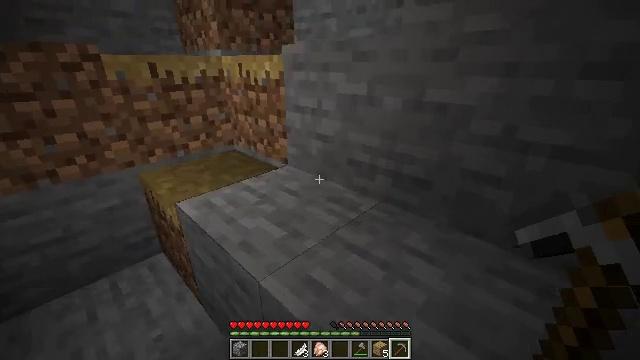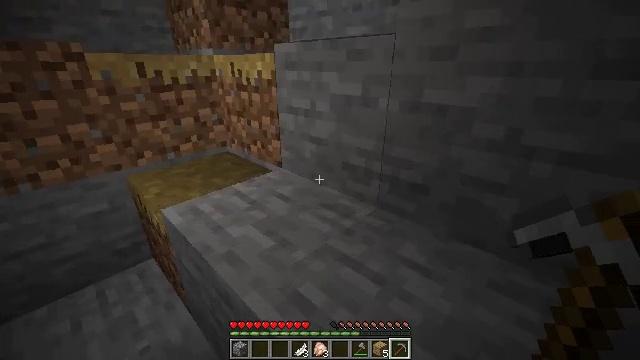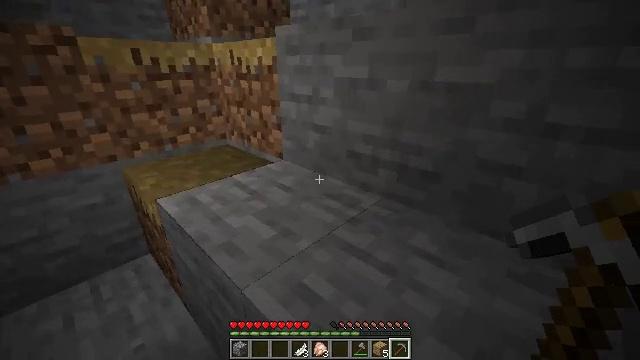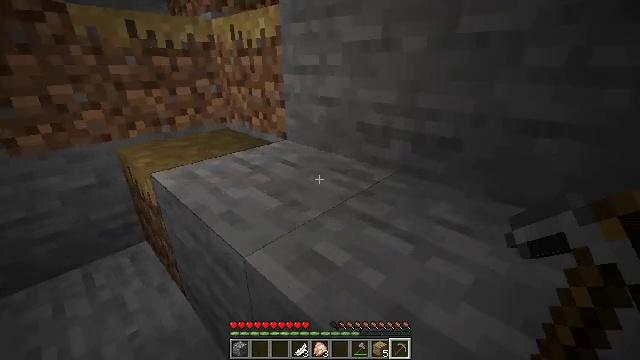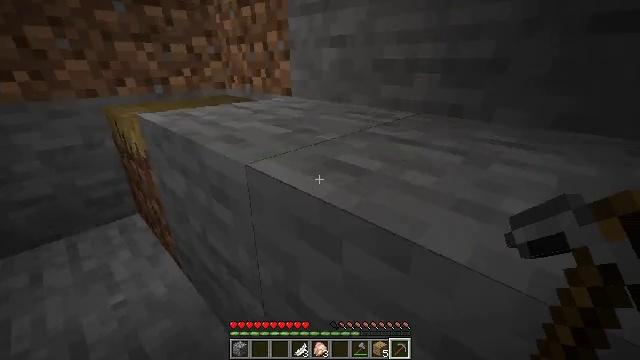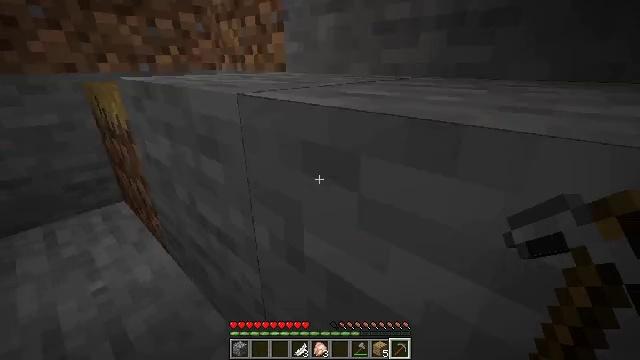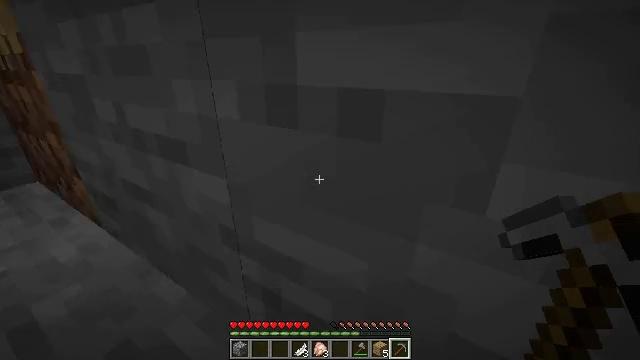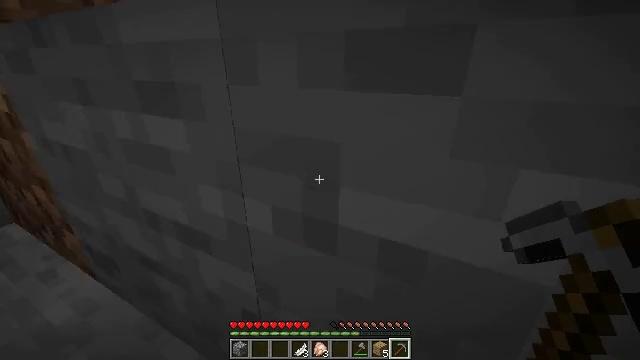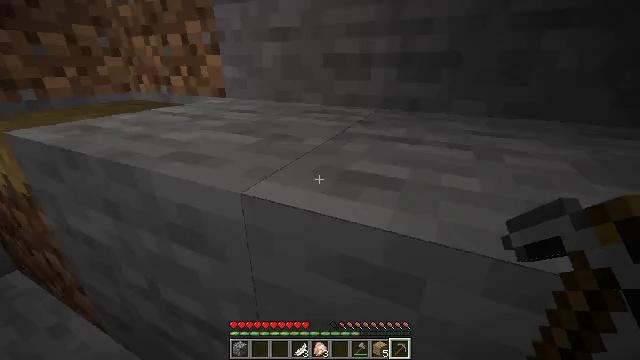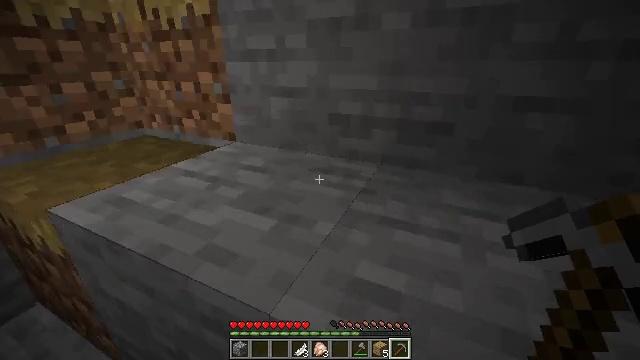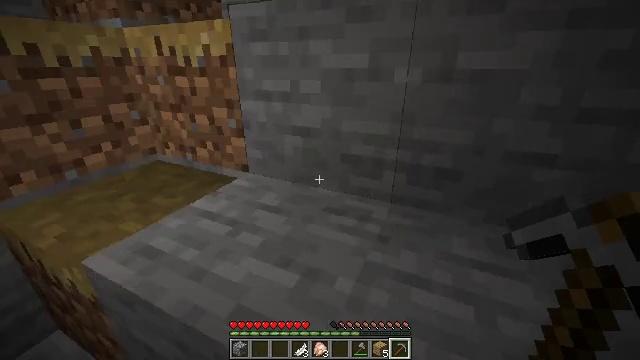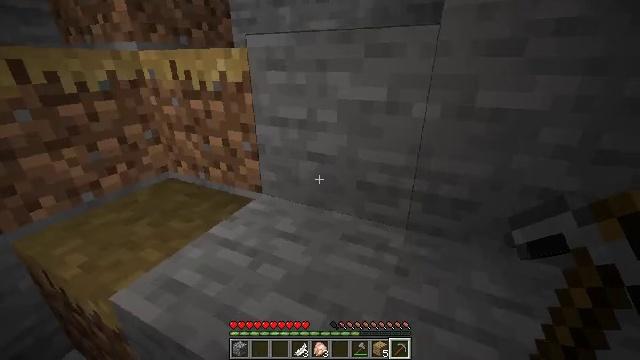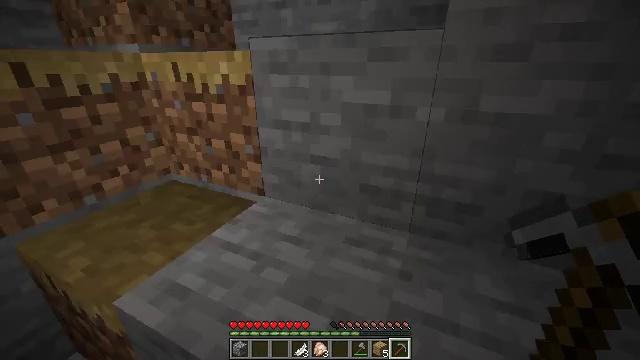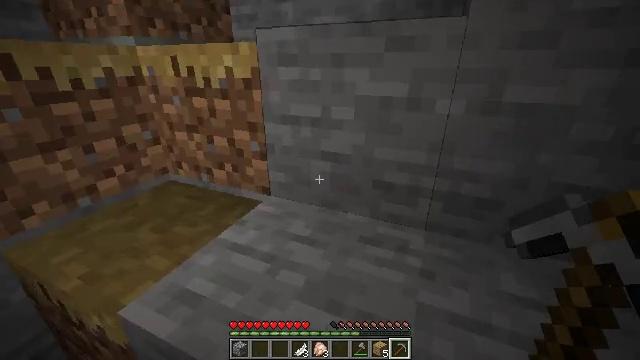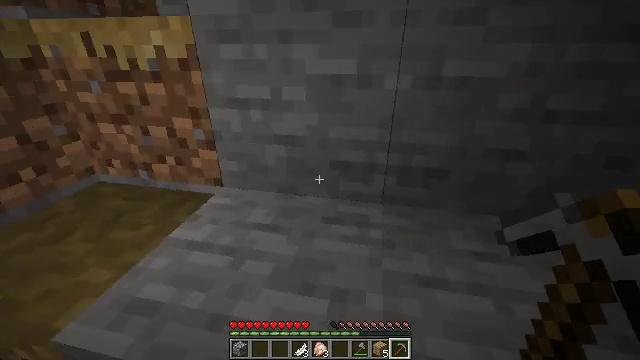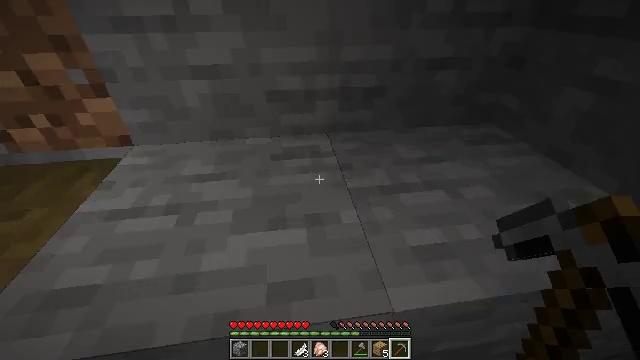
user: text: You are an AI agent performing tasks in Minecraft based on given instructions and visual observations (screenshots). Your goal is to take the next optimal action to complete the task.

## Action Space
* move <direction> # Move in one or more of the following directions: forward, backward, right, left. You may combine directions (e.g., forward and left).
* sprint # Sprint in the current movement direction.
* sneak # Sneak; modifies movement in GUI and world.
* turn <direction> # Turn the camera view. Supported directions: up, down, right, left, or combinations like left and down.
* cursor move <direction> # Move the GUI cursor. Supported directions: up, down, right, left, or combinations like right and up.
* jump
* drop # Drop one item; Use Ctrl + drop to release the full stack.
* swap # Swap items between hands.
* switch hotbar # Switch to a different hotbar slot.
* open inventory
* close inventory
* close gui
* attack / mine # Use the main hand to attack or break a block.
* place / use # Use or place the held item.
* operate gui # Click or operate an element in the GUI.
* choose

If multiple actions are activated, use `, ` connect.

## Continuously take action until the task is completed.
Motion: motion action
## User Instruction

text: Mine the stripped oak wood from a tree.
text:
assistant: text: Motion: move forward, jump
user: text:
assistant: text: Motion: move forward, jump
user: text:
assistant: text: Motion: move forward, jump
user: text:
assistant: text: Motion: move forward, jump
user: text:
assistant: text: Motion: move forward, turn right, jump
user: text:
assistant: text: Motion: move forward, turn right, jump
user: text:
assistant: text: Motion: move forward, turn right, jump
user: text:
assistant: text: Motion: move forward, turn right, jump
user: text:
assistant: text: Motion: move forward, jump
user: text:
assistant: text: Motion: move forward, jump
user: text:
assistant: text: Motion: move forward, jump
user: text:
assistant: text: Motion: move forward, jump
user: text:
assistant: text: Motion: move forward, turn right, jump
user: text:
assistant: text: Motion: move forward, turn right and down, jump
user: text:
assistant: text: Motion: move forward, turn right and down, jump
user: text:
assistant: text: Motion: move forward, turn right and down, jump
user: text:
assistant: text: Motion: move forward, turn right and down, jump
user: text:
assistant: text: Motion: move forward, turn right and down
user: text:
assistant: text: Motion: move forward, turn left
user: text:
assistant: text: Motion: move forward, turn left and down
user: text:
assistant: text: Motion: move forward, turn left and down
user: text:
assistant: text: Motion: move forward, turn left and down
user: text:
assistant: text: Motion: move forward, turn left and down
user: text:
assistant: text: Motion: move forward
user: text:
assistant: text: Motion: move forward, turn right and up, jump
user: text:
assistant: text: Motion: move forward, turn right and up, jump
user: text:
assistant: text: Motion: move forward, turn right and up, jump
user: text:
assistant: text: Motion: move forward, turn right and up, jump
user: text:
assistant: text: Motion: move forward, turn right and up
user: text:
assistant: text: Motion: move forward